Field crop: maize
Growth stage: 1
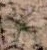
Species: salsola